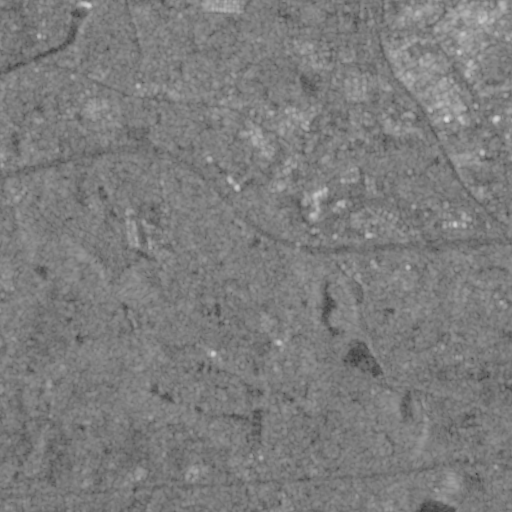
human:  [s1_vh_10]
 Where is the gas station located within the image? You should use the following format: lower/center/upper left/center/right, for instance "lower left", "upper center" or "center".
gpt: The gas station is located in the upper center of the image.
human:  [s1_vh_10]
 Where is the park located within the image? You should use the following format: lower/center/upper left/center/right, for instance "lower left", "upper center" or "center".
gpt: The park is located in the upper center of the image.
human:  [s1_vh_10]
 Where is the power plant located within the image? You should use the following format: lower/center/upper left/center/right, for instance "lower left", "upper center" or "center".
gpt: The power plant is located in the upper left of the image.
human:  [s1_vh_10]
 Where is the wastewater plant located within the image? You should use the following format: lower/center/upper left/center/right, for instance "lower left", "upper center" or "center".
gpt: The wastewater plant is located in the upper right of the image.
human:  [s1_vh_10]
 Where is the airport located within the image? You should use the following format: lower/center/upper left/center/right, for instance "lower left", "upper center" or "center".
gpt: There is no airport in the image.

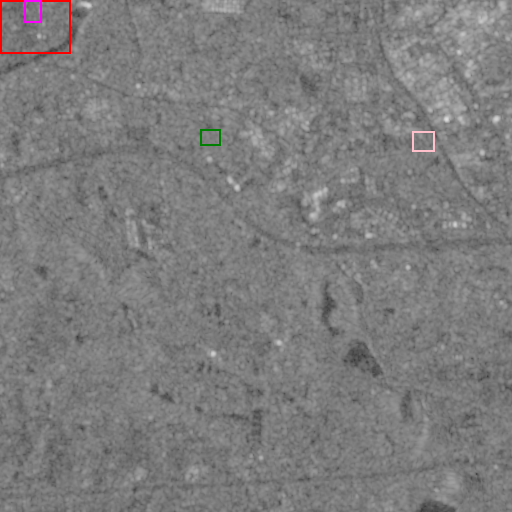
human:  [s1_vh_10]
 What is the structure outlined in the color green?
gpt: The structure outlined in green is a park.
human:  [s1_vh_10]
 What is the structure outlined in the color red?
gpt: The structure outlined in red is a power plant.
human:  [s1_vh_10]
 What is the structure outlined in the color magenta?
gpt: The structure outlined in magenta is a power substation.
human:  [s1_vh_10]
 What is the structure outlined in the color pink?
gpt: The structure outlined in pink is a wastewater plant.
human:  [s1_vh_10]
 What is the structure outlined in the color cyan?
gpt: There is no cyan outline.